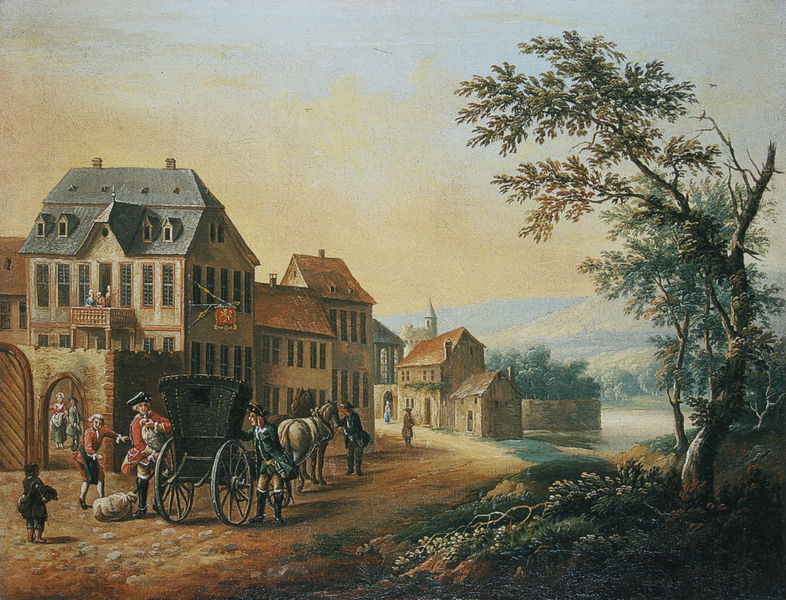
Titel: Dorfansicht mit Geldtransport (Rothenfels am Main?)
Künstler: Joseph Anton Heideloff
Standort: Mainz
Institution: Landesmuseum
Schlagwörter: baum, berg, blau, blätter, gemälde, himmel, laub, mann, wasser, weiß, wolken, aquarell, bäume, fluss, frauen, grün, kirchturm, landschaft, menschen, ocker, sand, see, stadt, äste, abend, braun, fenster, frankreich, frau, grau, hintergrund, hut, männer, schwarz, strasse, tür, zeichen, dach, gebäude, gras, haus, rot, weg, wolke, malerei, mütze, wirtschaft, architektur, diener, mensch, stein, steine, bild, öl, ast, erde, ferne, häuser, hügel, natur, stamm, weite, zweige, busch, gebüsch, gewässer, hütte, kirche, pfad, boden, familie, kind, wald, karren, kinder, pferd, pferde, räder, sack, schornstein, balkon, farbig, ansicht, ort, vedute, fahne, flagge, säcke, dorf, dächer, mauer, farbe, hof, idylle, droschke, kutsche, rad, wagen, soldaten, tor, stadtansicht, schild, innenhof, schaf, scheune, torbogen, zweig, beamte, uniform, uniformen, soldat, kutscher, napoleon, dreispitz, kontrolle, schimmel, österreich, wappen, anwesen, schiefer, reise, stadtmauer, haltestelle, löwe, wegrand, gesinde, postkutsche, reisende, gasthof, fesnter, post, dachgaube, giebelhaus, dorfbewohner, dämmrig, schieferdach, kolonialzeit, rotrock, fernsterrahmen, postsack, sande, puritanismus, neuengland